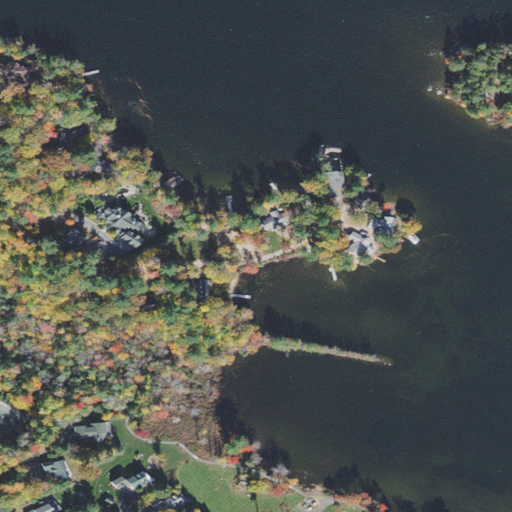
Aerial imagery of cape in New Hampshire named Geneva Point containing open water, mixed forest, woody wetlands, open development, low intensity development, deciduous forest, evergreen forest, medium intensity development, and grassland